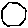
Label: hexagon